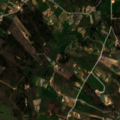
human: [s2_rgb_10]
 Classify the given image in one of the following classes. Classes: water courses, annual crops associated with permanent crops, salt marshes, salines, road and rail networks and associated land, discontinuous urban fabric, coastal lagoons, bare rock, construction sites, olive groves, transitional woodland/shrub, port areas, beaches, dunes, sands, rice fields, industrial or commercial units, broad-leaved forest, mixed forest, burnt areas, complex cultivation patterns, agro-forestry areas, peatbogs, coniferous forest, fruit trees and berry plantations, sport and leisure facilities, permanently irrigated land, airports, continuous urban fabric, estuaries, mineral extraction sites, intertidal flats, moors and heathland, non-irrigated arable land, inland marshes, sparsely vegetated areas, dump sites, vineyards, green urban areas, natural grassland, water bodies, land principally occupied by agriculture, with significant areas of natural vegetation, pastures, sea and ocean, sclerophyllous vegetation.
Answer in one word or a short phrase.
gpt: permanently irrigated land, complex cultivation patterns, land principally occupied by agriculture, with significant areas of natural vegetation, mixed forest, transitional woodland/shrub